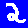
Digit: 2